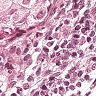
Metastatic tissue present: yes